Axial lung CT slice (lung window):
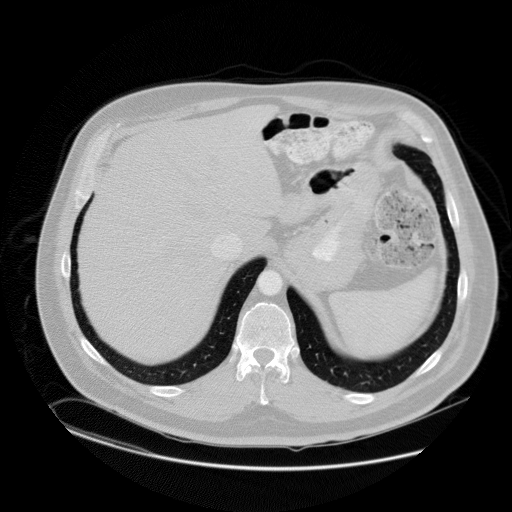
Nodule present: no